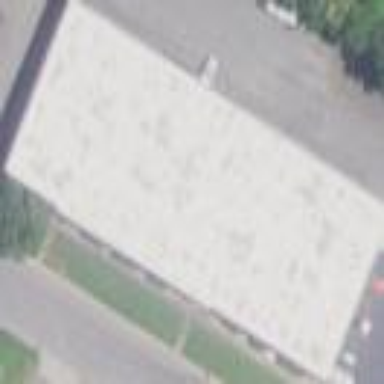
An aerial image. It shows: Storage rental shop located in building.